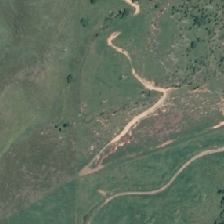
Land cover: broadleaved_indigenous_hardwood